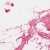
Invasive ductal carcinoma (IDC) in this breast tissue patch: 0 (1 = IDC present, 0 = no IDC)